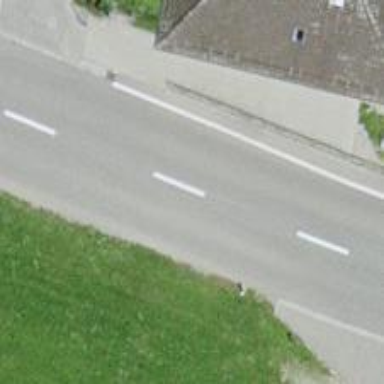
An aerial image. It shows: Tertiary road with asphalt surface and lane markings.